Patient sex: M
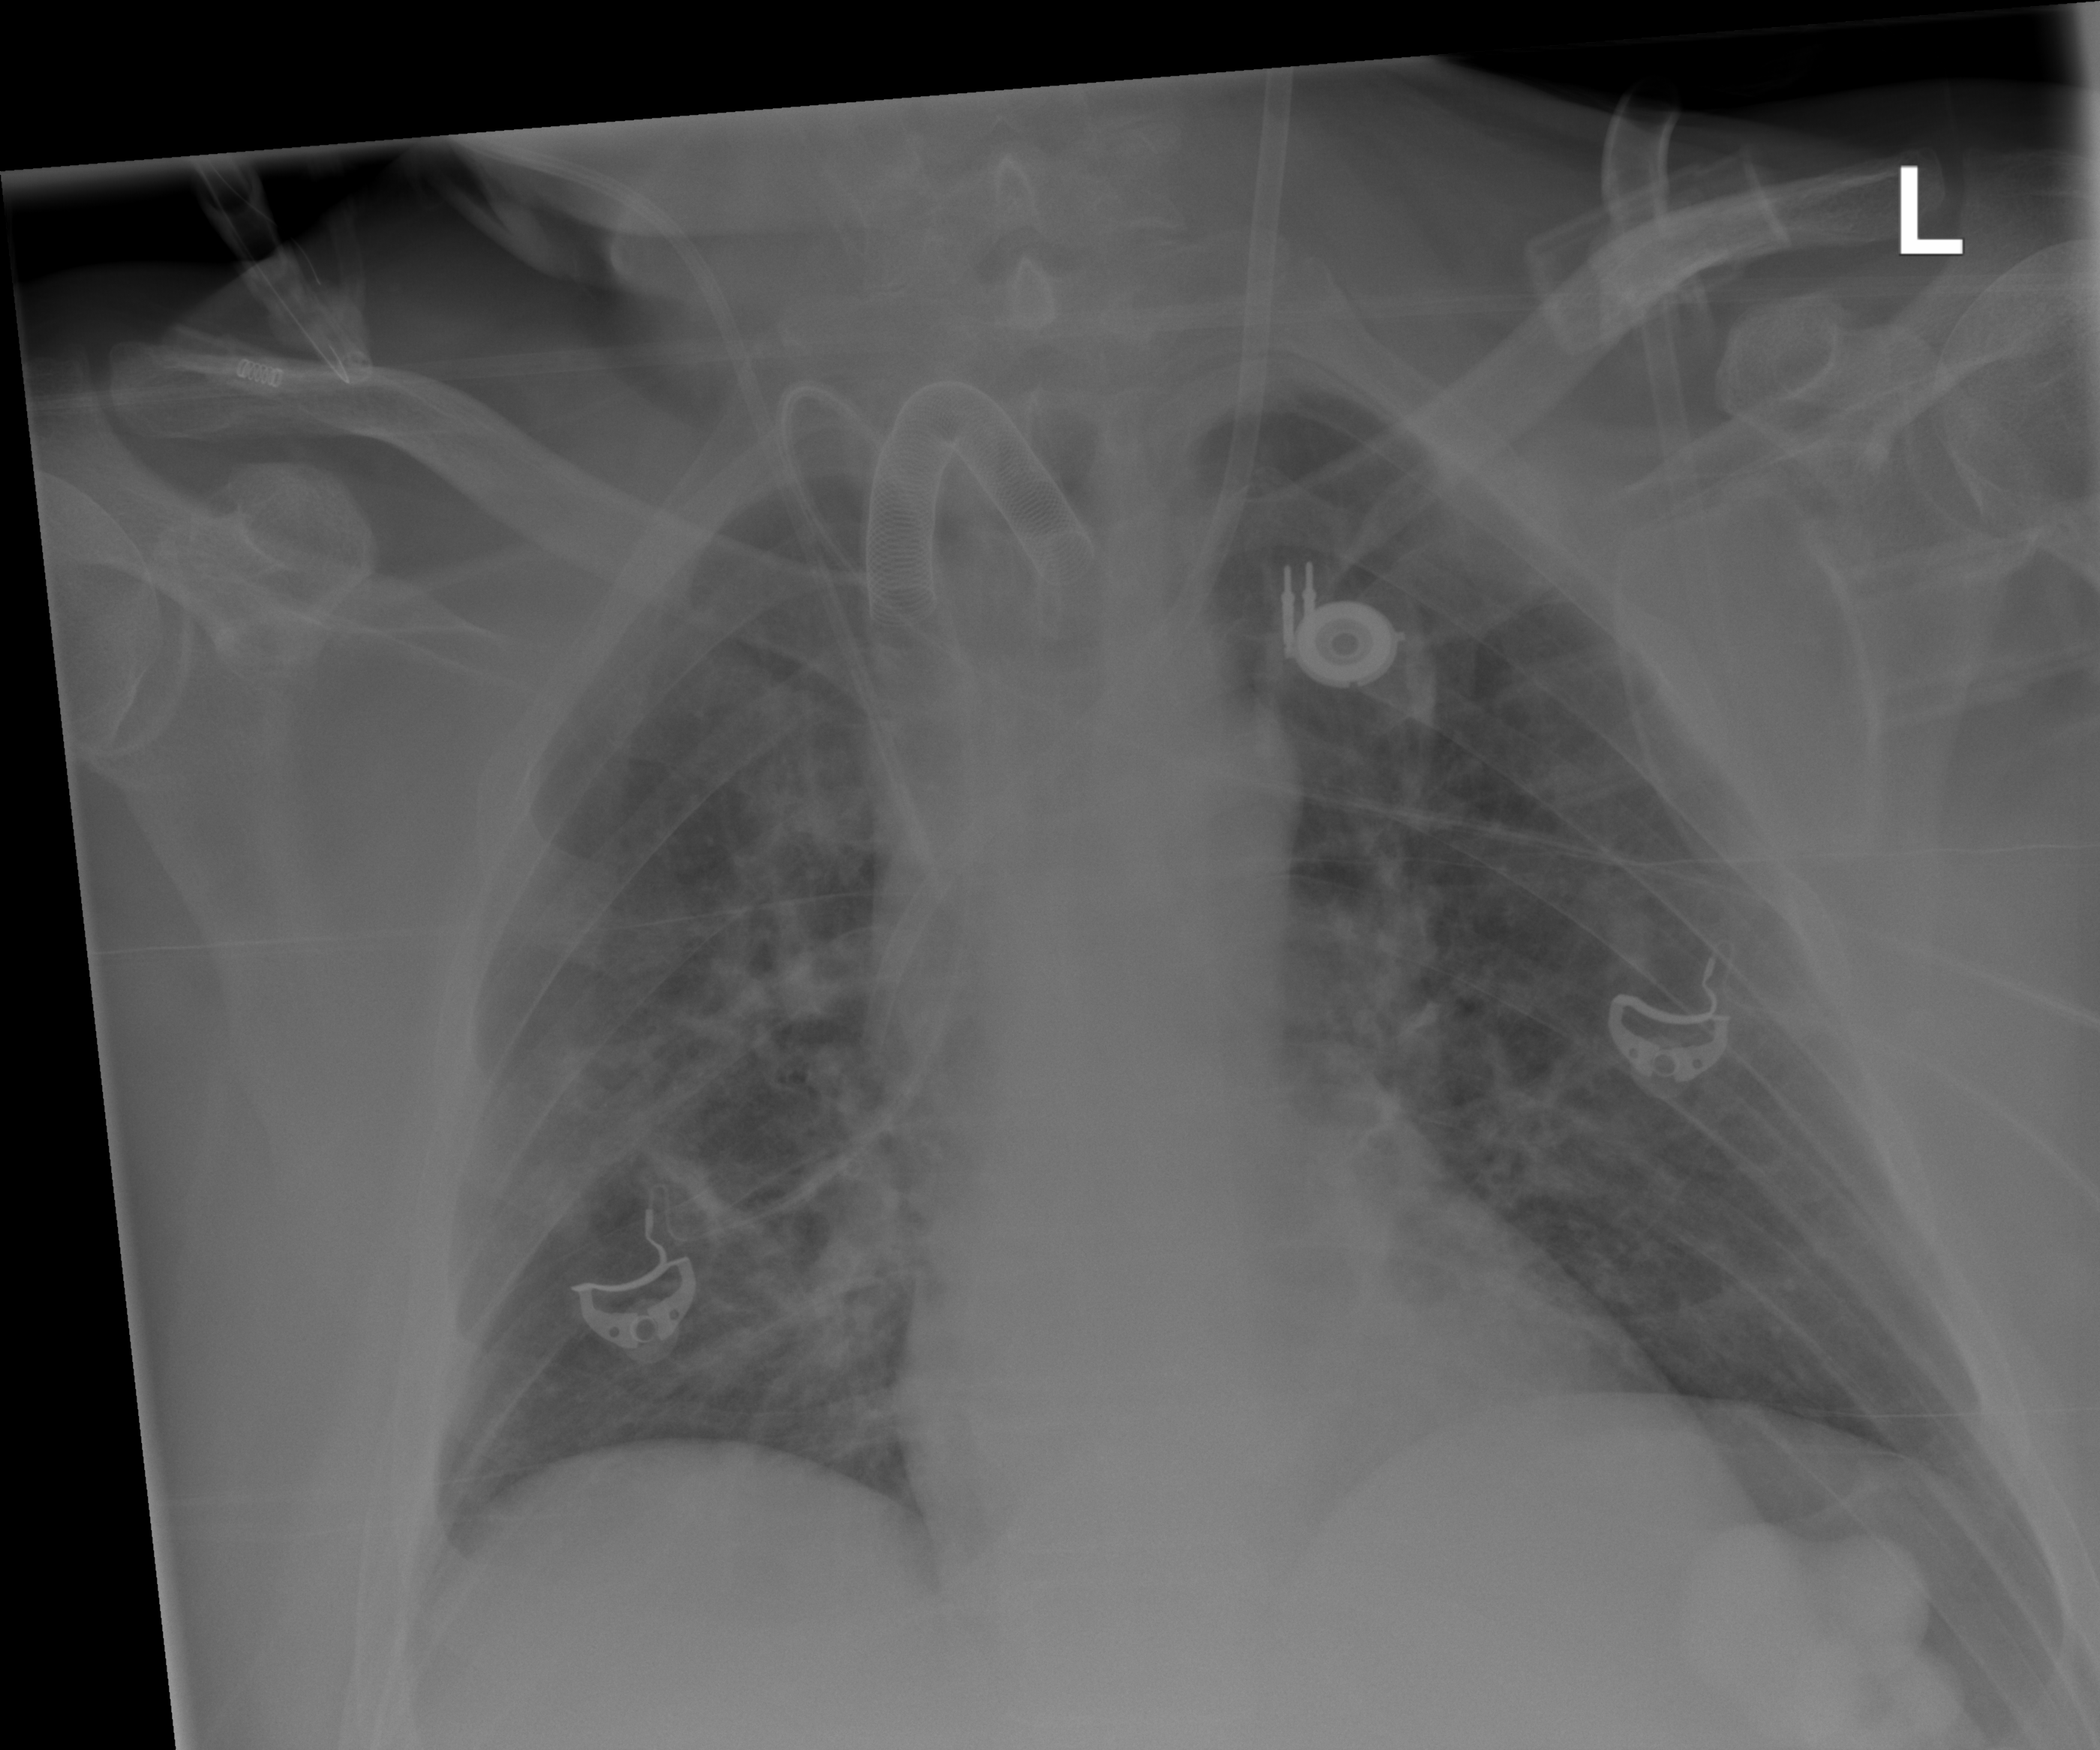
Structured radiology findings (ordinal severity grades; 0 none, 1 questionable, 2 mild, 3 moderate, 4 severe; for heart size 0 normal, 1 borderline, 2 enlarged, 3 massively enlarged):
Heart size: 0
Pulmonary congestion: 2
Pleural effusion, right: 0
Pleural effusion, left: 0
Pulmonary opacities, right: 2
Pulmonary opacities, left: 2
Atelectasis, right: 2
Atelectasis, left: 0